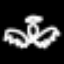
Label: angel